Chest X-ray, PA view. Patient: 58 years old, sex M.
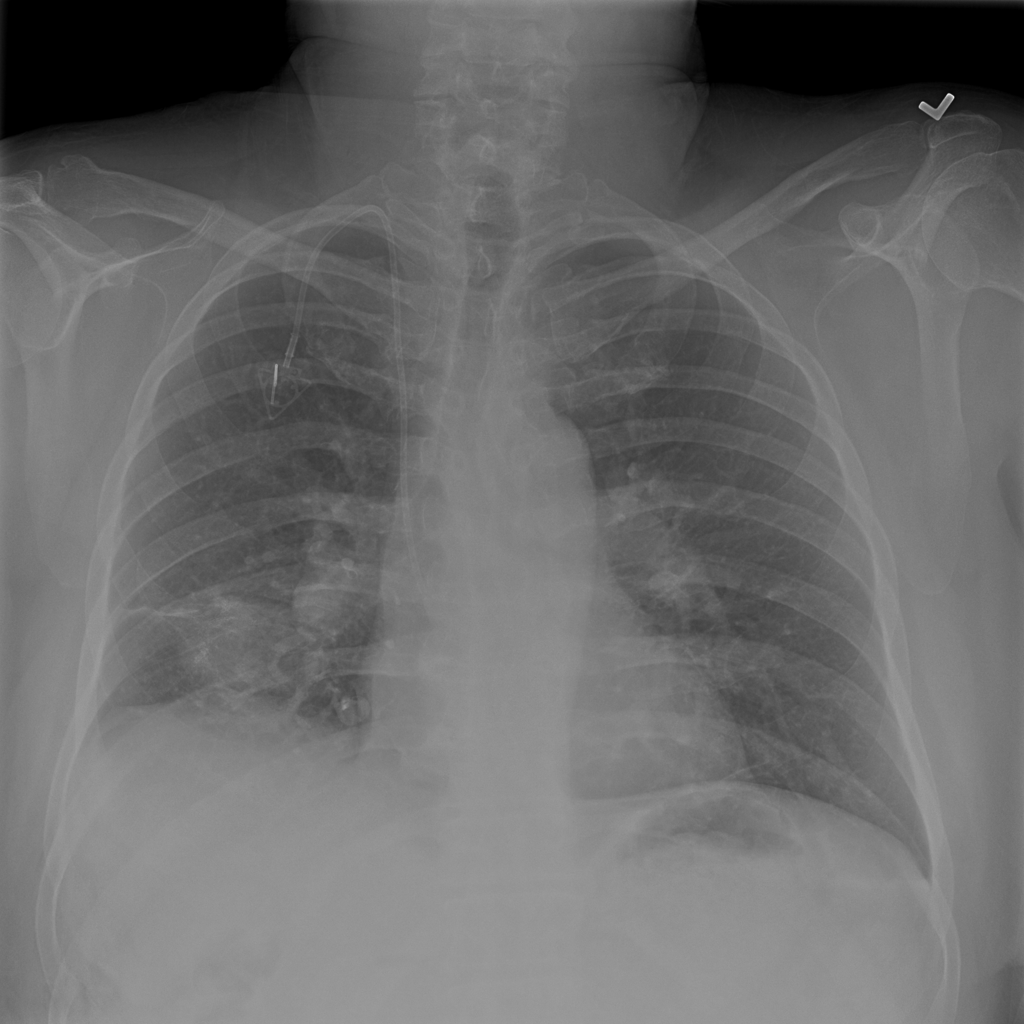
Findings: No Finding